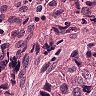
Metastatic tissue present: yes